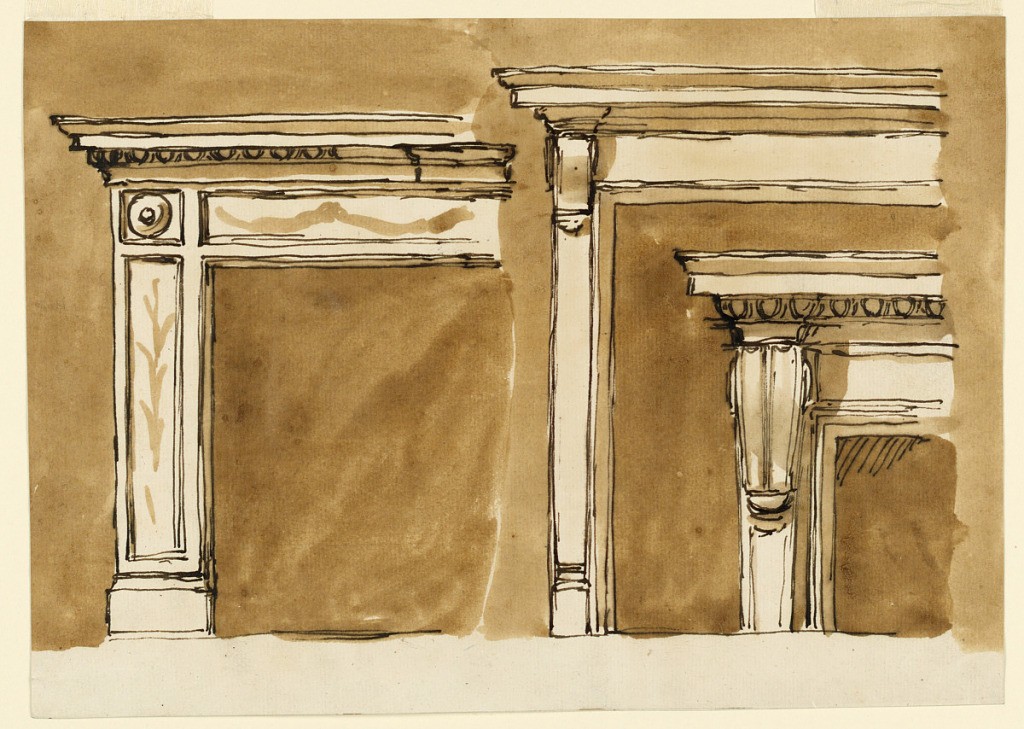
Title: Designs for a Mantelpiece
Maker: Giuseppe Barberi, Italian, 1746–1809
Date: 1746–1809
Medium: Pen and brown ink, brush and brown wash on off-white laid paper, lined
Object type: Drawing
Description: Designs for a Mantelpiece.